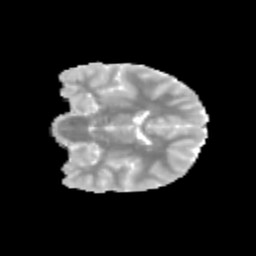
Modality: MD
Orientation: coronal
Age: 11
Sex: female
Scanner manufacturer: siemens
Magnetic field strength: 3 T
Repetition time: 3.8 s
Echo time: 0.07 s